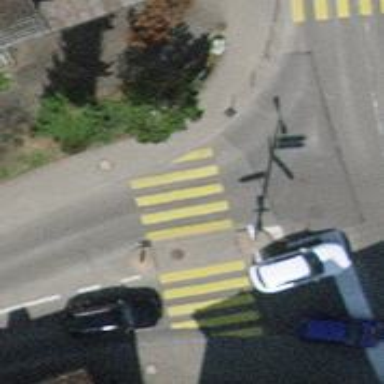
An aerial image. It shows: Asphalt footway with uncontrolled crossing. The crossing has markings.